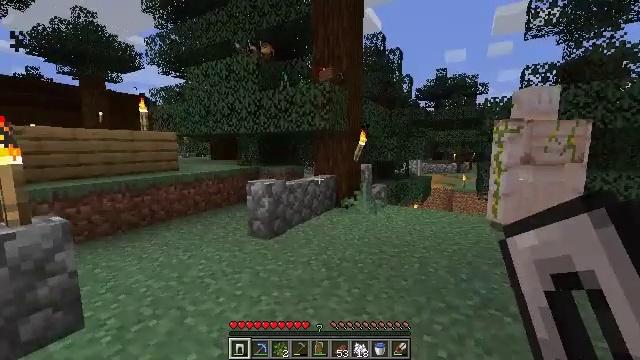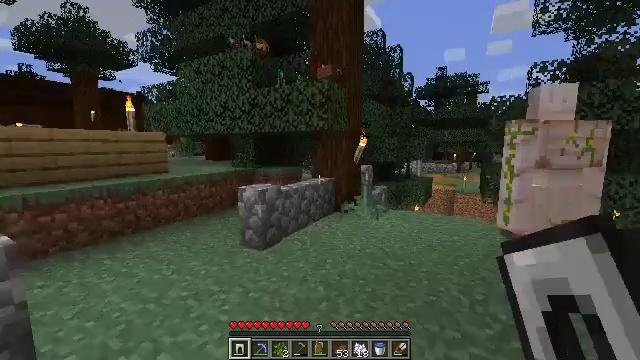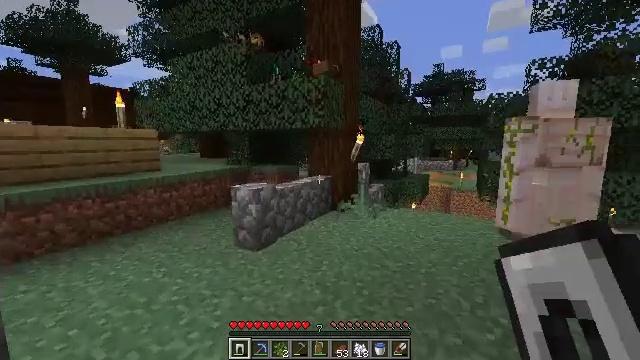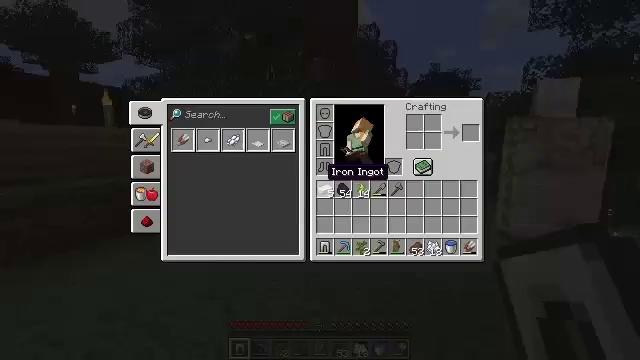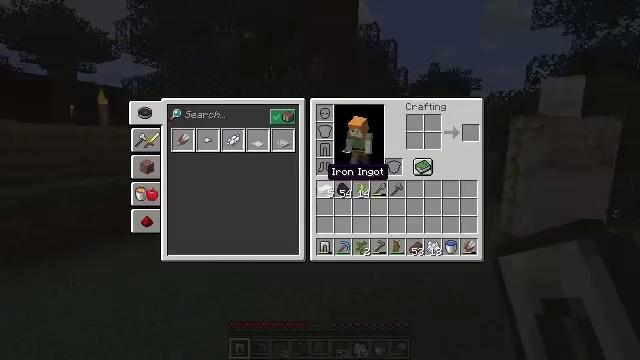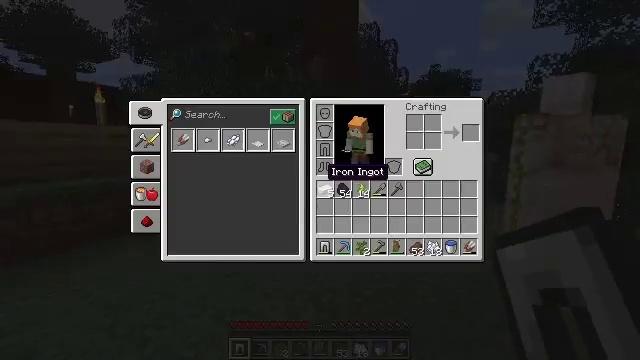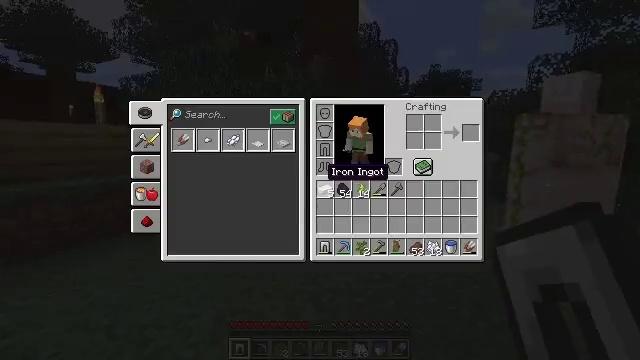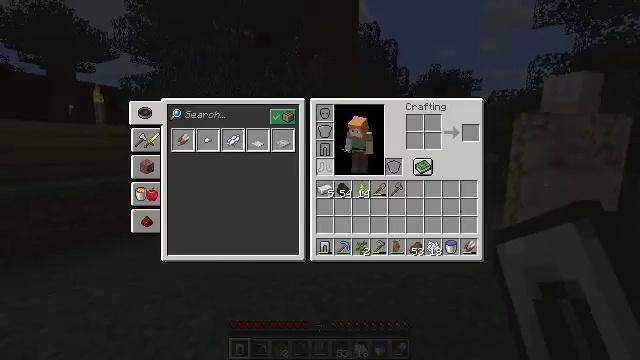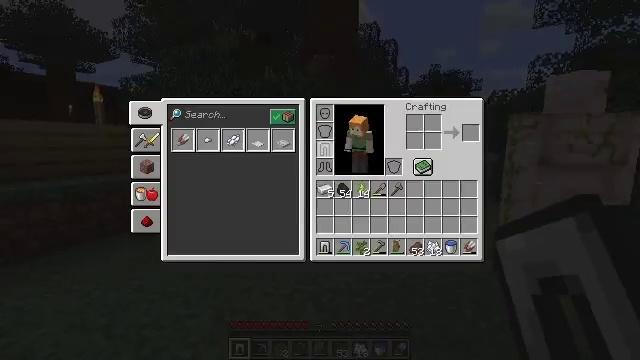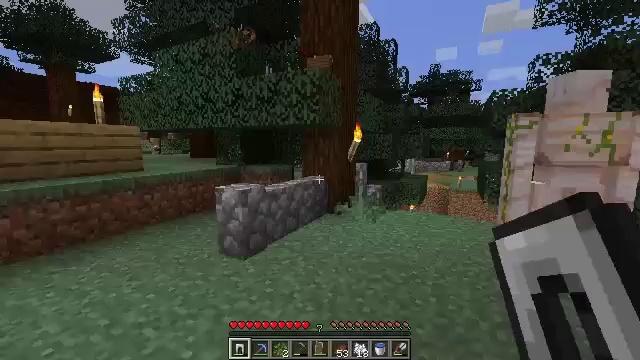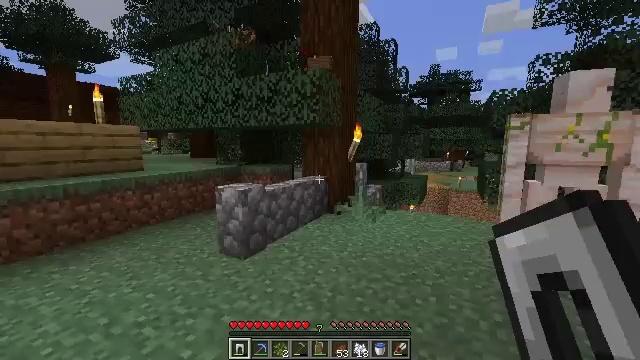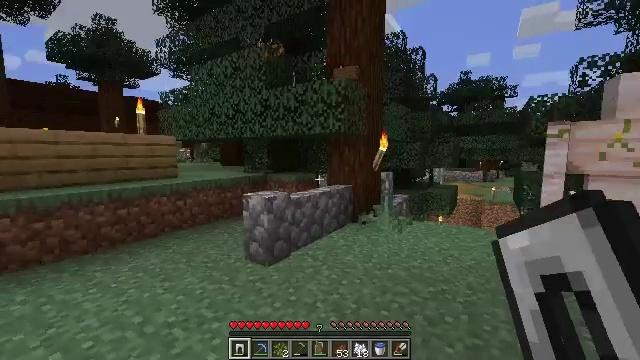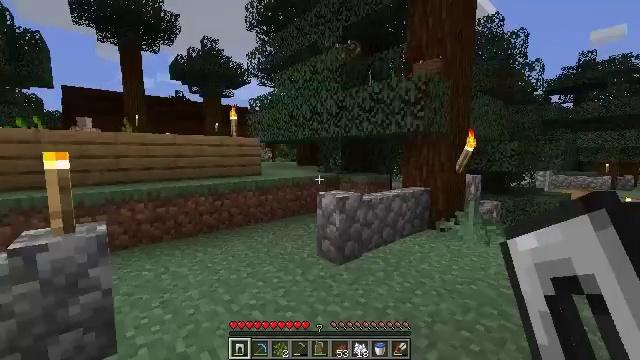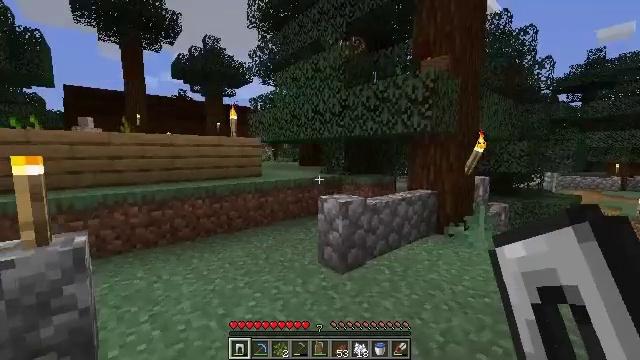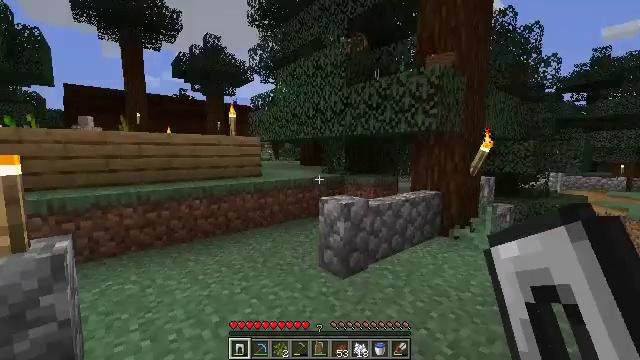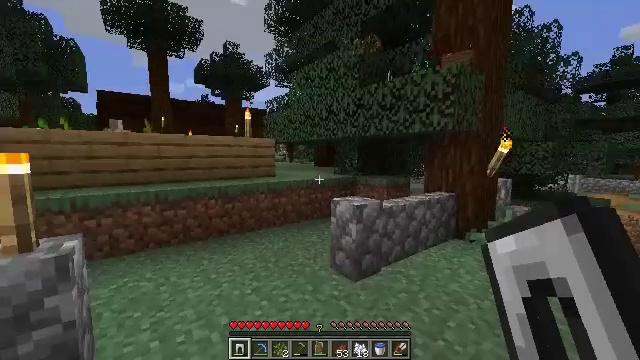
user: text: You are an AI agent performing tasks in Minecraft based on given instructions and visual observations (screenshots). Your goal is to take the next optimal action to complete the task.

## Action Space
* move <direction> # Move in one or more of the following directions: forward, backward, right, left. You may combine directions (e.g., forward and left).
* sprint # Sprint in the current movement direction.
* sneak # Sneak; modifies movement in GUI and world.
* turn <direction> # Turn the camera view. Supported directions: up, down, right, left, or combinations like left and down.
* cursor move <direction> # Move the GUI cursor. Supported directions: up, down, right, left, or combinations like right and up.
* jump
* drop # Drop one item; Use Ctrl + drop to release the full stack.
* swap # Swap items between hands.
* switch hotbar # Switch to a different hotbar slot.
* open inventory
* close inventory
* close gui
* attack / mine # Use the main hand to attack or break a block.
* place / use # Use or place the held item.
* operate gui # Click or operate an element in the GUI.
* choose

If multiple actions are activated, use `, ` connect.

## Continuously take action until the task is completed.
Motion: motion action
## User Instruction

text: Break the spruce leaves to clear the area.
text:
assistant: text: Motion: move forward
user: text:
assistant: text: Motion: move forward
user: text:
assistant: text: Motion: open inventory
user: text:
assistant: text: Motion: open inventory
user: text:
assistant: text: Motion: open inventory
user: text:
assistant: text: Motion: no_op
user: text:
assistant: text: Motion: cursor move up
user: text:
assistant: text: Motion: no_op
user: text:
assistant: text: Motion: no_op
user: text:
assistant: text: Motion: no_op
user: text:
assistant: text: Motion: turn left and up
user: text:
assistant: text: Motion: move forward, turn left
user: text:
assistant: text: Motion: move forward
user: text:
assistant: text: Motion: move forward, sprint
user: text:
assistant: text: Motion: move forward, sprint, turn left
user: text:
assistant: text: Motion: move forward, sprint, turn left
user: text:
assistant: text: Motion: move forward, turn left
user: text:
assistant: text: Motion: move forward, turn left
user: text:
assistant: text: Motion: move forward, turn left
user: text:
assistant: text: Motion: move forward, turn left
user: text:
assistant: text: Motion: move forward, turn left
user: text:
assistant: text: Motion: move forward, turn left
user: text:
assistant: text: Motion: move forward, turn left
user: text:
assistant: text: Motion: move forward
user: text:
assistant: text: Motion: move forward
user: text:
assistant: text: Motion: move forward
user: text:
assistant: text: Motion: move forward
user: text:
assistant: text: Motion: move forward, turn right and up, jump
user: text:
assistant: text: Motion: move forward, turn right and up, jump
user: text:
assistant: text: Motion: move forward, jump